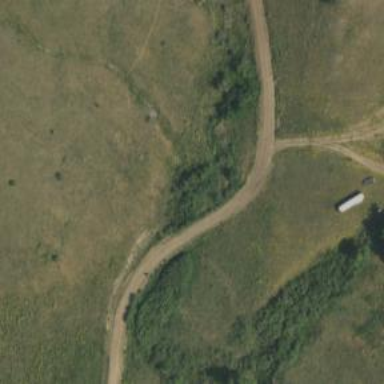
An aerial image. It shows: Culvert tunnel.